Field crop: maize
Growth stage: 2
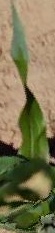
Species: maize